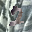
Label: 2